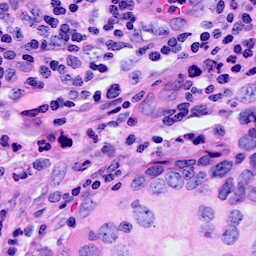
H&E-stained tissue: Breast